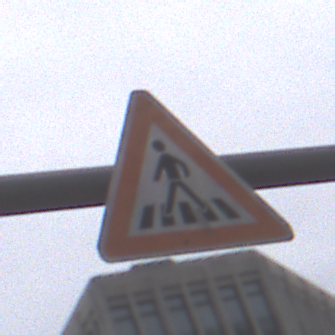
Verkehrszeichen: FussgaengerueberwegRechts
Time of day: MorningAfternoon
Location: Outdoor (Urban)
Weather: Overcast
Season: NotSpecified
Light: Natural